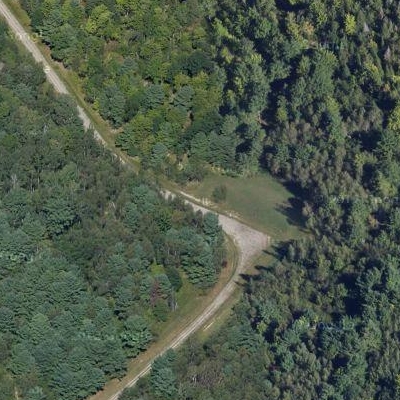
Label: eForest